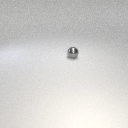
small gray metal sphere